RGB frame:
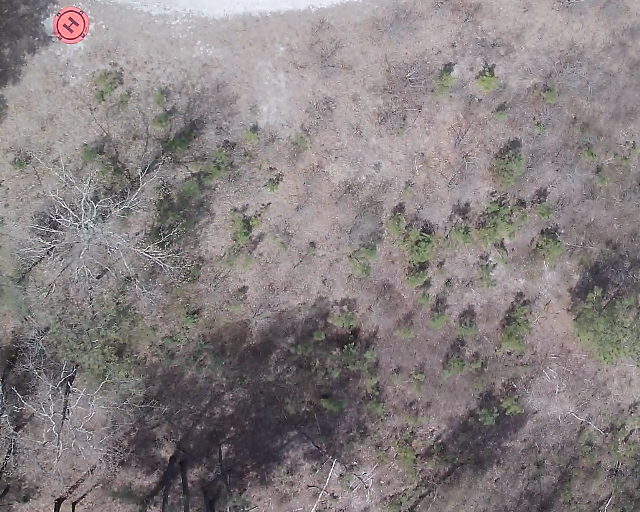
Thermal frame:
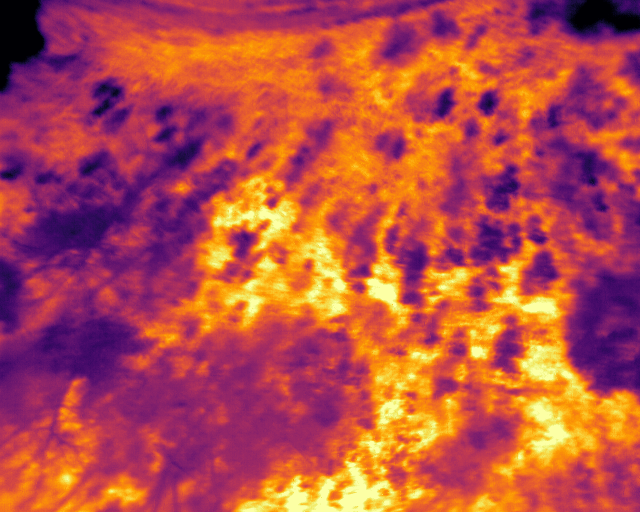
Captured: 2026-02-26 02:26:50
Pixels at or above 80 °C: 0 (fraction of frame: 0)